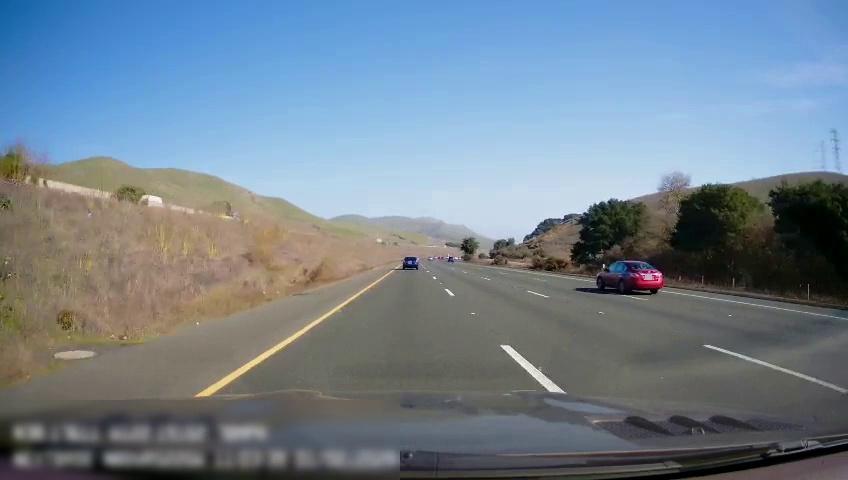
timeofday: Day
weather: Sunny
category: Drivable Space
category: Vehicles | Car
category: Vehicles | Car
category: Lanes | Alternate Lane
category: Lanes | Alternate Lane
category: Lanes | Alternate Lane
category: Lanes | Current Lane
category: Lanes | Alternate Lane